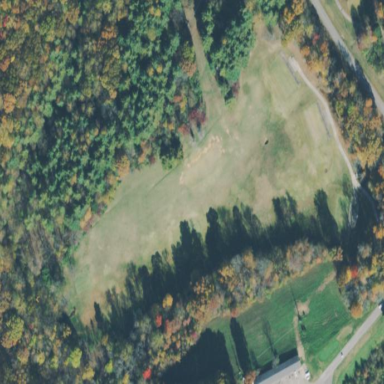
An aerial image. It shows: Driving range for golf practice.